Question: At a great number of requests from people using older iOS hardware, I'm currently refactoring and optimizing my app so it will work on iOS 3. That being said I've got a glitch with my UITabBar that I can replicate on all of the iPhone 3G units I've tested it on.
The glitch appears to have been fixed in iOS 4, but I was wondering if before that time, anyone else had this glitch as well and had figured out a (relatively elegant) workaround for it.
The problem is what you can see below; when a memory warning occurs and all of the views offscreen are released, when I bring a view controller with a tab bar back on screen, all of the UITabBarItems that are supposed to be in it are gone. As far as I can see, they're not being drawn at all; ie tapping the tab bar has no effect. After setting breakpoints and examining the UITabBar and its items in memory, they're all still there (ie not getting released), just that they're not getting redrawn when the UITabBar is re-created in the controller loadView method.
My app works similar to the official Twitter app in that I implemented my own version of UITabBarController so I could control the integration of it with a parent UINavigationController properly. I set it up as closely as possible to the original UITabBarController class though, with all of the child view controllers handling their own respective UITabBarItems and initializing them inside the class' init methods. Once the child view controllers are passed to my TabController object via an accessor method, the tabBarItems are accessed and added to the UITabBar view.
Has anyone seen this behaviour before and know of a way I can fix it? I'm hoping there's a really simple fix for this since it already works in iOS 4, so I don't want to hack it up too badly.
Thanks a lot!

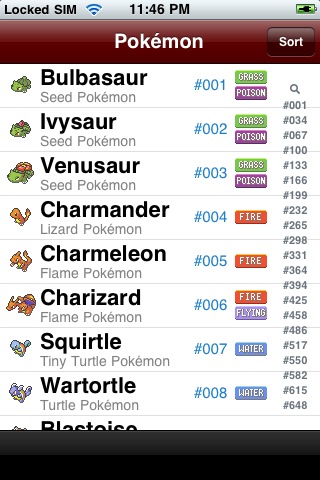
Answer: After a bit of research, I think I found a solution to this. It's not the most elegant solution I was after, but it definitely works.
I'm guessing after a memory warning is triggered, something is happening to the UITabBarItem objects that basically renders them corrupt. I tried a lot of things (flushing out the UITabBar, re-creating the controllers array etc), but nothing worked.
I finally discovered that if you completely destroy the UITabBarItems and allocate new ones in their place, then those ones will work. :)
So my final solution to this was to add an extra condition in the viewDidLoad method of my controller that if the detected system was iOS 3, and there was already an array of UITabBarItems, it would go through each one, copy out all of the properties needed, destroy it, allocate a new one and then copy the old properties over to the new one.
I'm still going to keep an eye out for a better solution (I think there's a bit of overhead in this method), but thankfully at this stage, iOS 3 legacy support is becoming less and less of an issue. :)